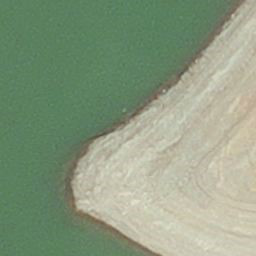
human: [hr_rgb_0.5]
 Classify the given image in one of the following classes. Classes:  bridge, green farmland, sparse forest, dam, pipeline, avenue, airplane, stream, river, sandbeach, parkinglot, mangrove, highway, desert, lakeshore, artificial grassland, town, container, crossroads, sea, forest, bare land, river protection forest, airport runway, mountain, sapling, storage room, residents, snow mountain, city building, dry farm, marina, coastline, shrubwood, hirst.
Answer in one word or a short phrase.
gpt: hirst